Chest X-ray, PA view. Patient: 67 years old, sex F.
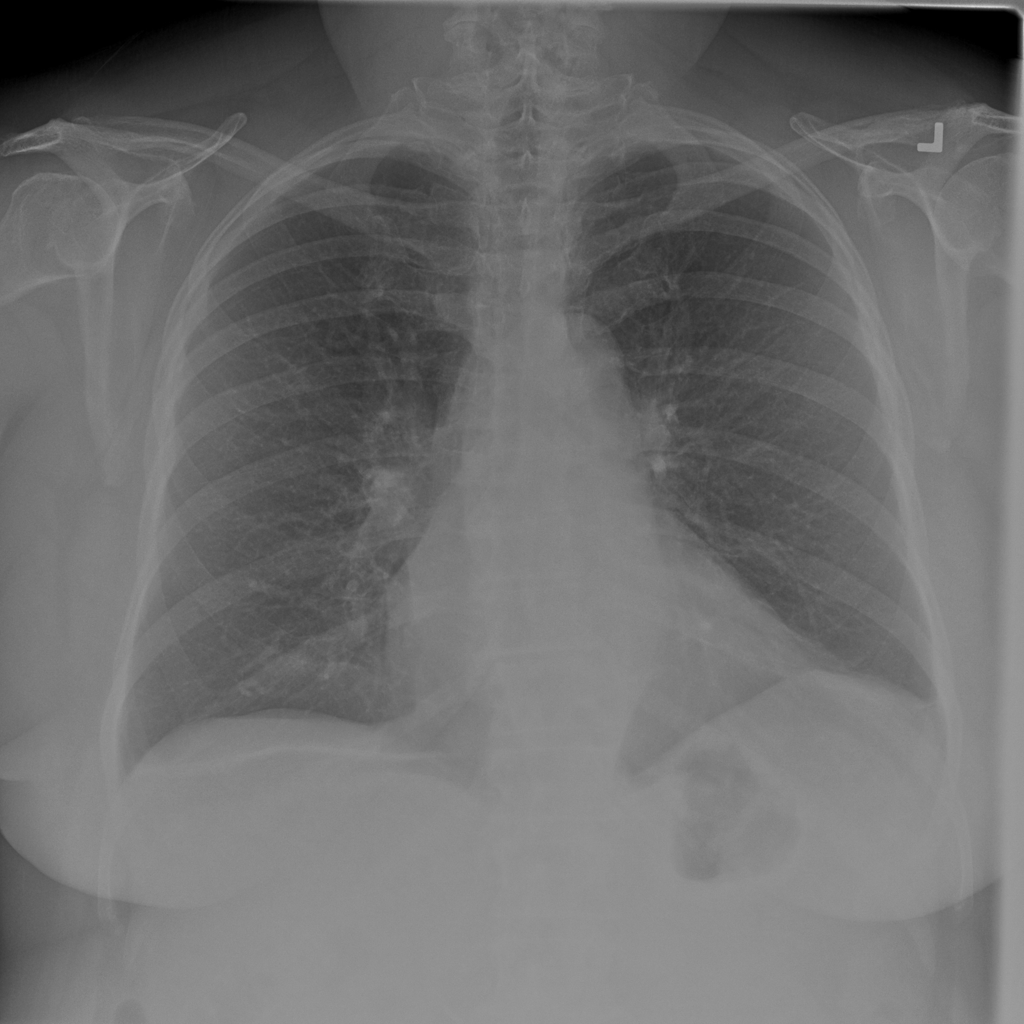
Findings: No Finding